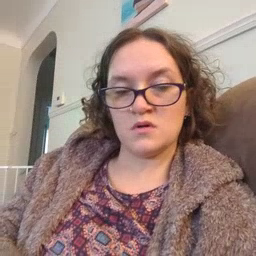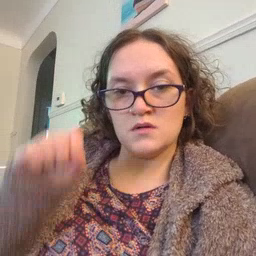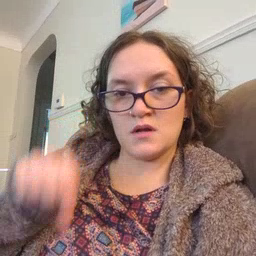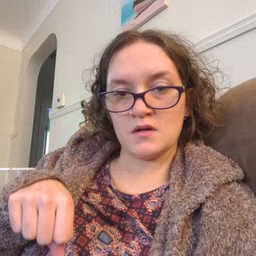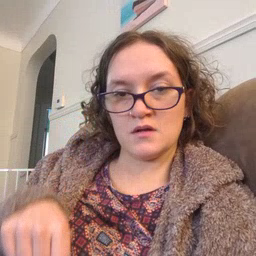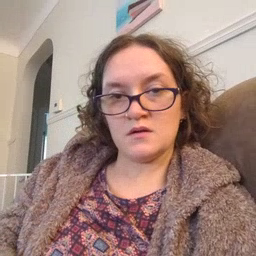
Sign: can